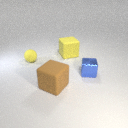
small blue metal cube to the right of large yellow rubber cube